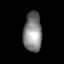
Tissue: skin
Cell type: Others
Senescence score: 0.7564
Nuclear area (px): 718
Mean DAPI intensity: 130.823